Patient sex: F
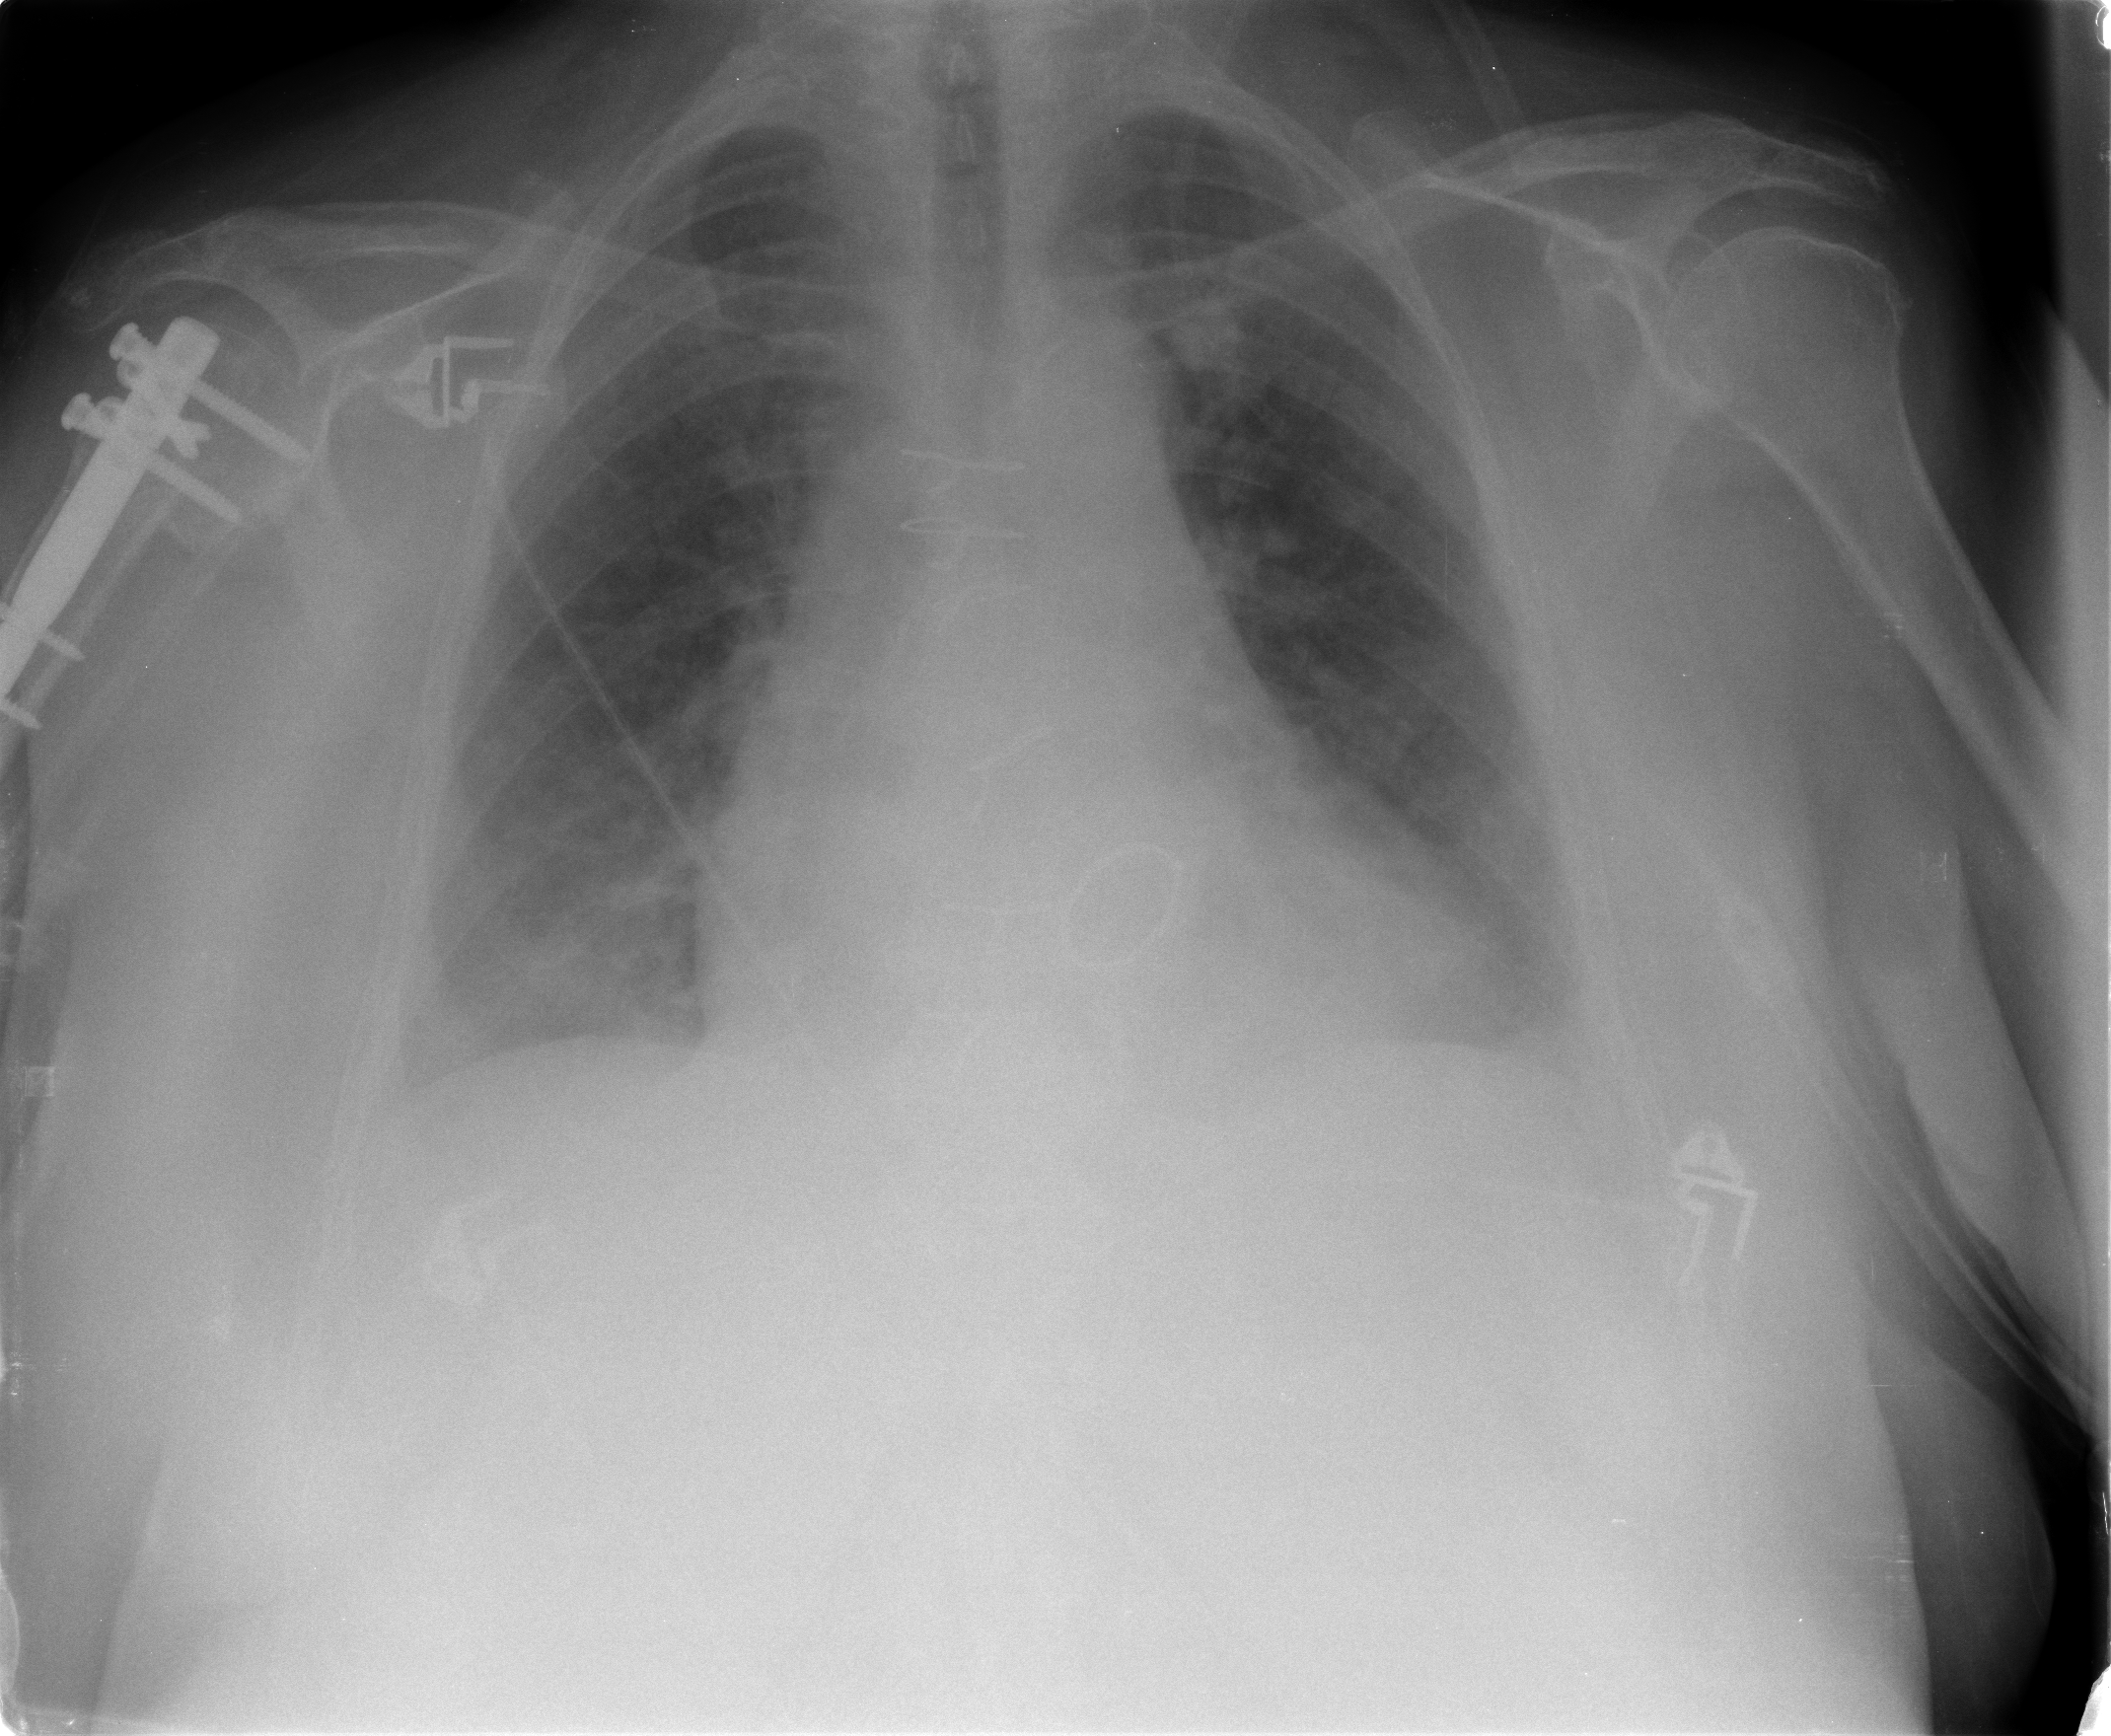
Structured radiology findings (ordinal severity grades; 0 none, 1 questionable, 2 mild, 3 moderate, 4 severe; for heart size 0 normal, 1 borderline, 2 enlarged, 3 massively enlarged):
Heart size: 2
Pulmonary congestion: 2
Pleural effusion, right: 1
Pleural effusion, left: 1
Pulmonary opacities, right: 1
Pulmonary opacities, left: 1
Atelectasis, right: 0
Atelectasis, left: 2